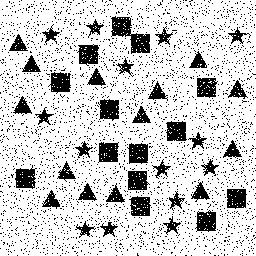
Squares: 14
Triangles: 14
Stars: 14
Total shapes: 42